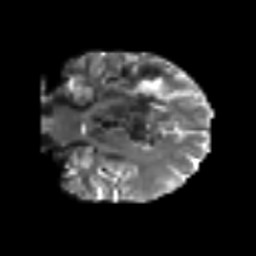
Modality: T2w
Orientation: coronal
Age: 64
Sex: male
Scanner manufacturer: siemens
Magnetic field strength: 3 T
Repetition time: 6.1 s
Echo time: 0.101 s